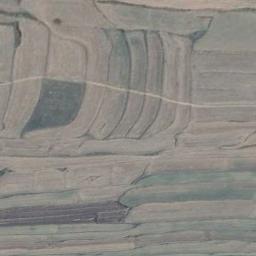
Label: terrace